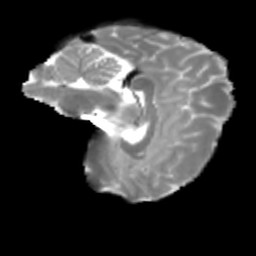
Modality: T2w
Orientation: sagittal
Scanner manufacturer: siemens
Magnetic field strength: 3 T
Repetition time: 4 s
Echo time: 0.0594 s